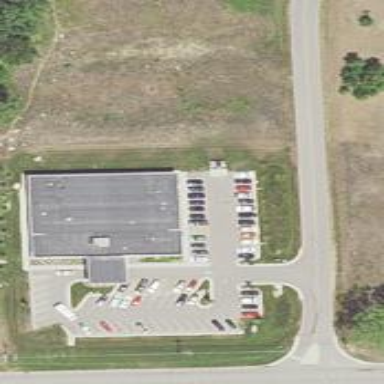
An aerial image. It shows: Healthcare clinic.